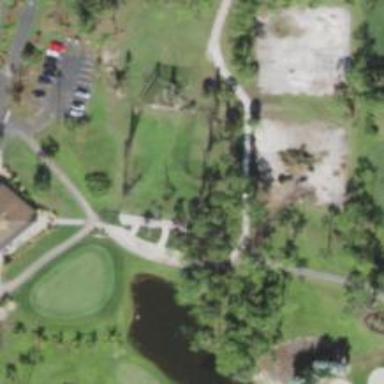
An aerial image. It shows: Footway that doubles as golf path.